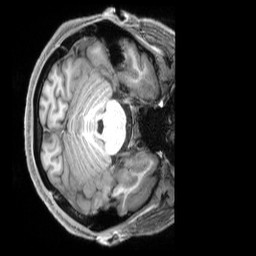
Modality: T1w
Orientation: axial
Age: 34
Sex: male
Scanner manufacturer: siemens
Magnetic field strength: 3 T
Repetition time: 2.3 s
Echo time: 0.00229 s